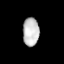
Tissue: lung
Cell type: Fibroblasts
Senescence score: 0.5741
Nuclear area (px): 454
Mean DAPI intensity: 191.458